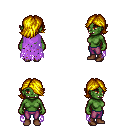
a pixel art fantasy rpg character, female body template, orc, green skin, maroon tattered cape, magenta pants, blonde swoop hairstyle, brown shoes, four views (front, back, left, right), 2x2 character sprite sheet, small pixel art, hard edges, no anti-aliasing